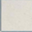
Piece: xx